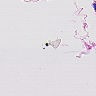
Metastatic tissue present: no